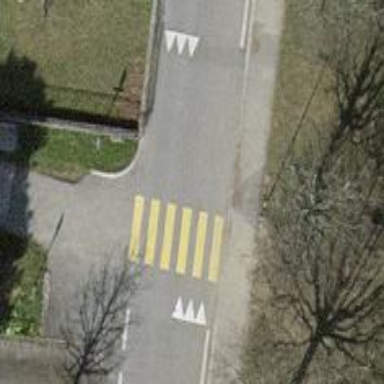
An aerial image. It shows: Marked crossing on the road.